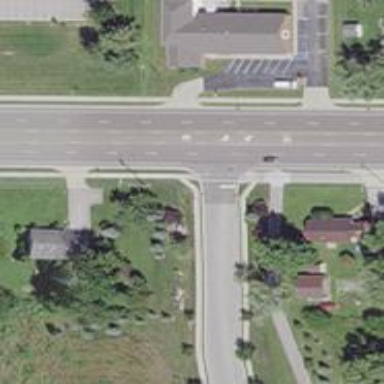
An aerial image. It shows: Stop road.